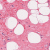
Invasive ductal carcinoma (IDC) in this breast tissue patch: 0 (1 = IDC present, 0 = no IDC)